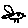
Label: bird